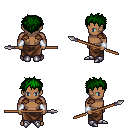
a pixel art fantasy rpg character, male body template, human, dark skin, leather shoulder armor, robe skirt, green bedhead hairstyle, white cloth bracers, metal boots, spear, four views (front, back, left, right), 2x2 character sprite sheet, small pixel art, hard edges, no anti-aliasing